Aerial crown-view tile of a tropical tree (Barro Colorado Island, Panama), acquired 20250414:
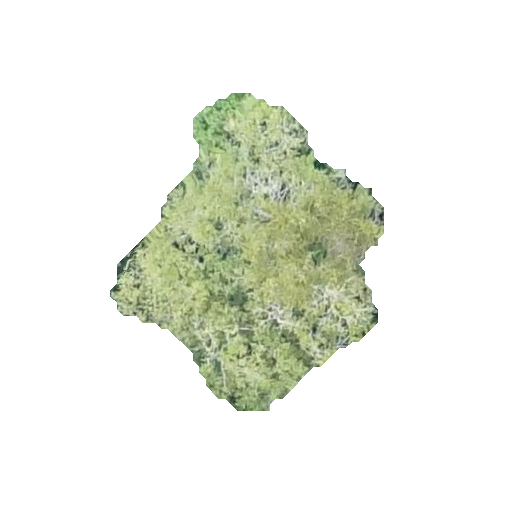
Species: Alseis blackiana
GBIF accepted scientific name: Alseis blackiana
Crown area: 77.765 m²